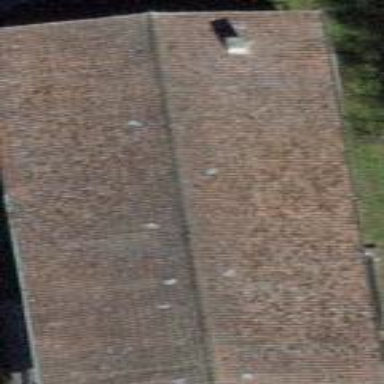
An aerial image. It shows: Building with tile roof.